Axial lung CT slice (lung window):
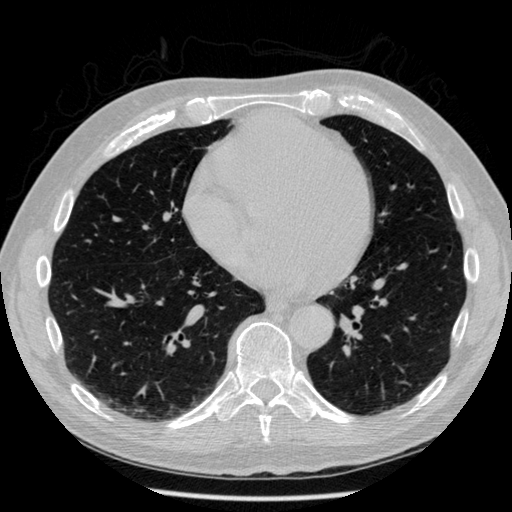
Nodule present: no